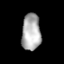
Tissue: lung
Cell type: Others
Senescence score: 0.2391
Nuclear area (px): 675
Mean DAPI intensity: 175.662